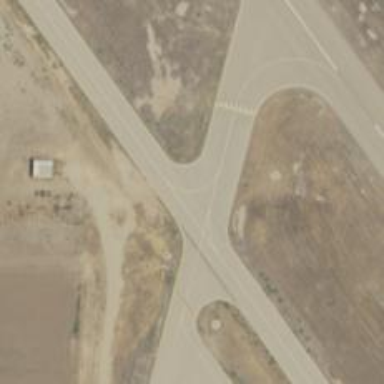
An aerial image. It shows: Image of taxiway at airport.